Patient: sex M, age 69
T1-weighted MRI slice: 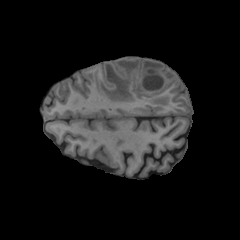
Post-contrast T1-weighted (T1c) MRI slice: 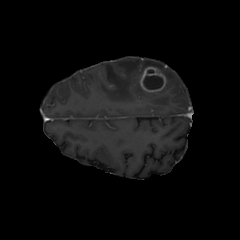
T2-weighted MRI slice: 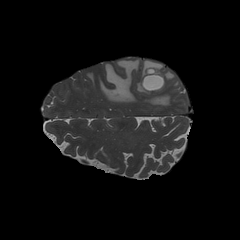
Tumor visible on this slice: yes
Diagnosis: Glioblastoma, IDH-wildtype
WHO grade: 4